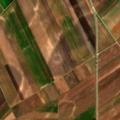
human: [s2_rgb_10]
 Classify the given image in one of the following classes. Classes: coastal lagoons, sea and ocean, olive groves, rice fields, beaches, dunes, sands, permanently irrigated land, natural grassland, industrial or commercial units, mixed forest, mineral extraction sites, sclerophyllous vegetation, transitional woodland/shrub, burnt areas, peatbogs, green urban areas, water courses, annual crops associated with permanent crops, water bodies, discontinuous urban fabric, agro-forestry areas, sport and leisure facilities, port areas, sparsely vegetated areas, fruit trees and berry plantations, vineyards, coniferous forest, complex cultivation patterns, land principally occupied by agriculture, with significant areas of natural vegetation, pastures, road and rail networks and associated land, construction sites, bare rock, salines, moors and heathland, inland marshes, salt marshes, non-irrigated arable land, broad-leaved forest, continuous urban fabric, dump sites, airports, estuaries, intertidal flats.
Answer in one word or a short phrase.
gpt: non-irrigated arable land